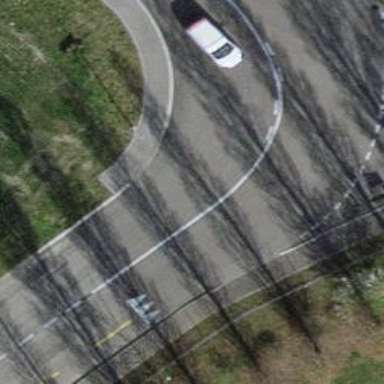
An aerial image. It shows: Tertiary road with designated cycle lane.